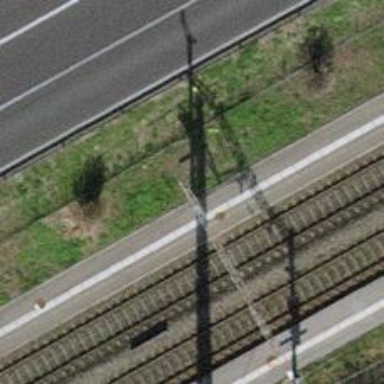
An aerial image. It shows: Power pole.